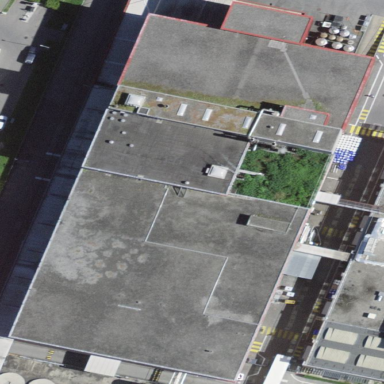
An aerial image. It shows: Industrial building.